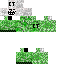
A male skeleton skin with green skin, wearing brown helmet dressed in a green tshirt and black pants, featuring a closed mouth.